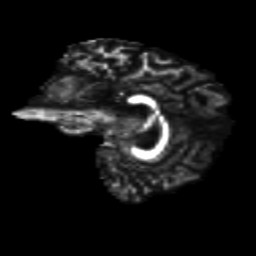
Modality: FA
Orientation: sagittal
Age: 24
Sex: female
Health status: healthy
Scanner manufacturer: siemens
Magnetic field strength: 3 T
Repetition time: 8.6 s
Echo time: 0.095 s